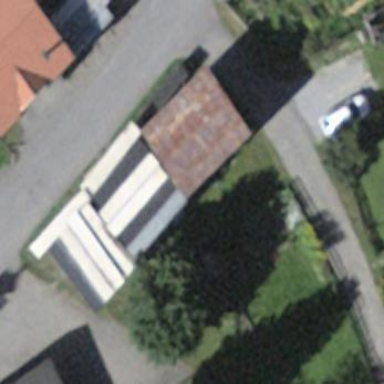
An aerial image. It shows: Building with tiled roof.